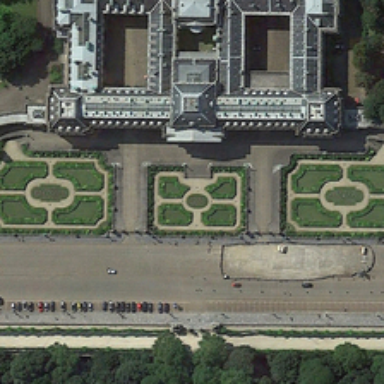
A rectangle square is between a road and a building .